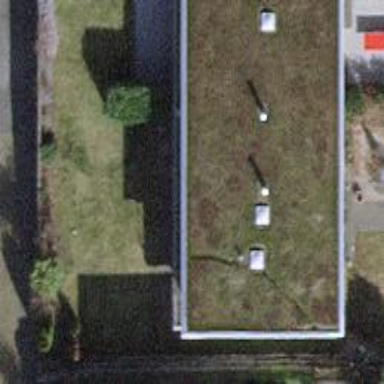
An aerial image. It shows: House with flat roof.